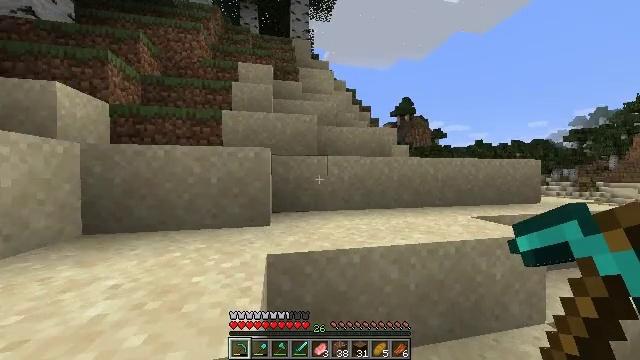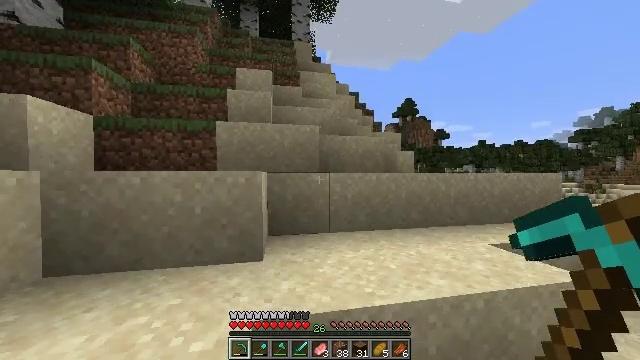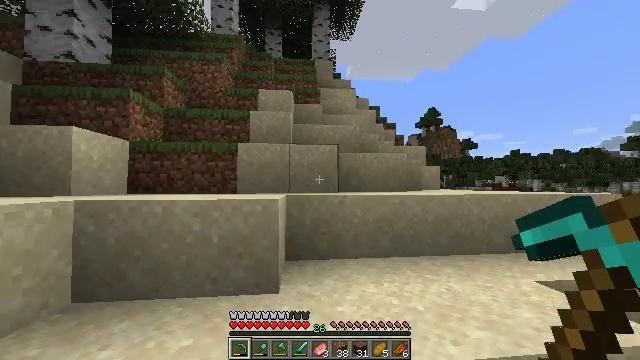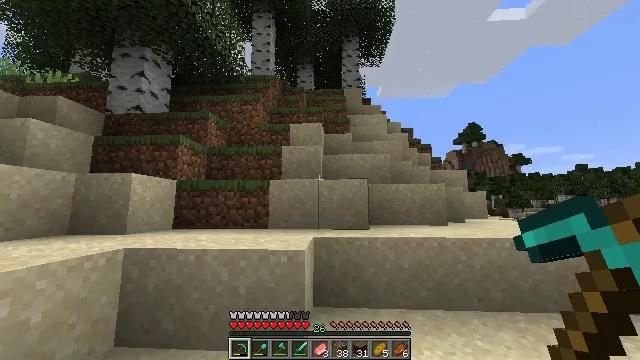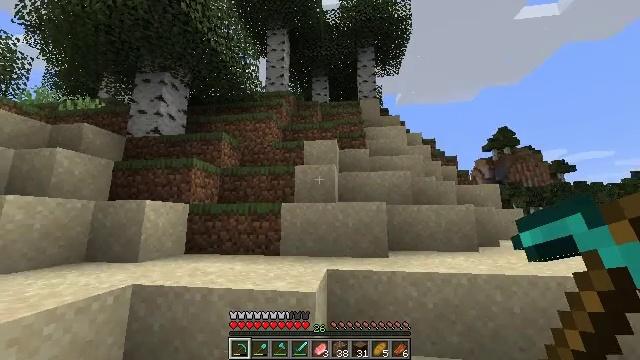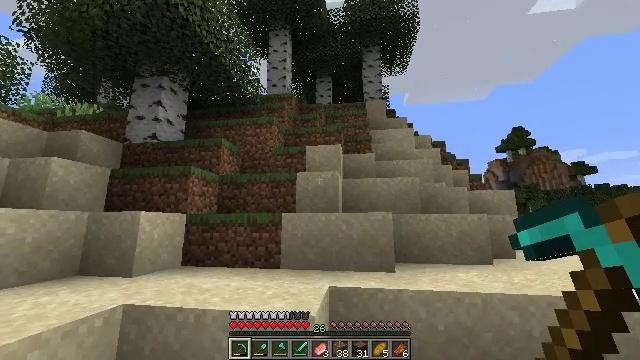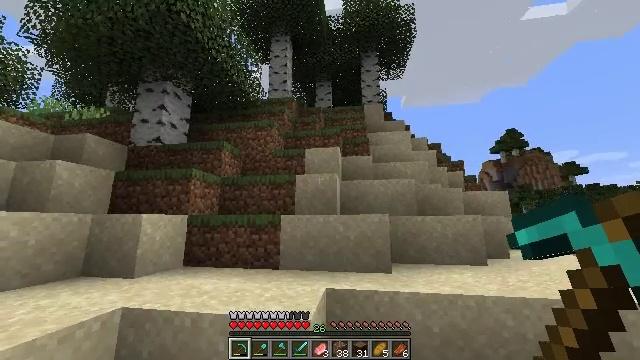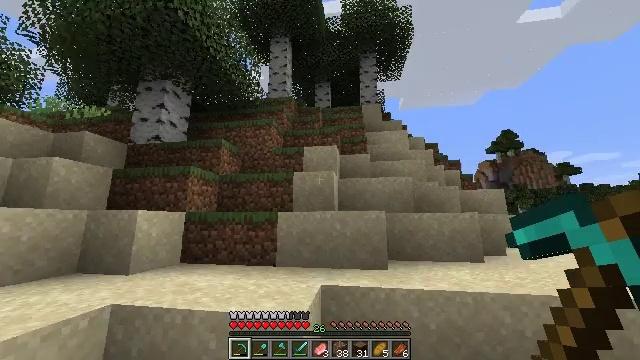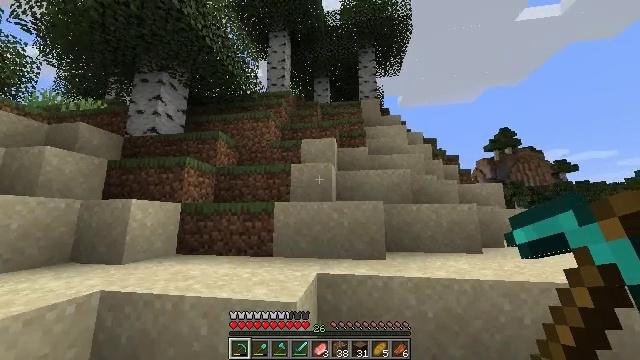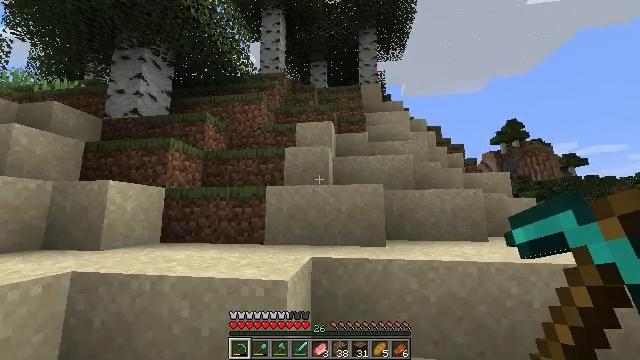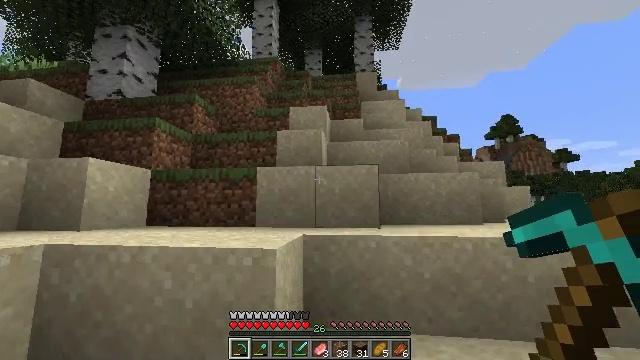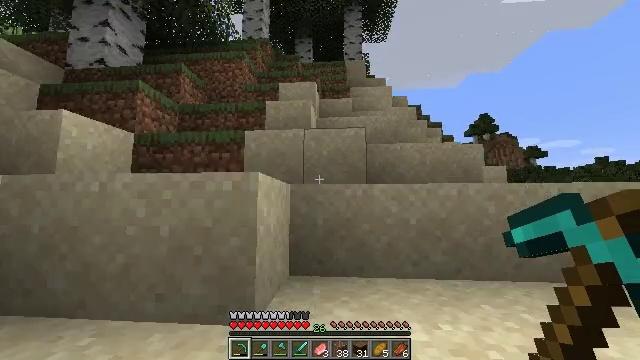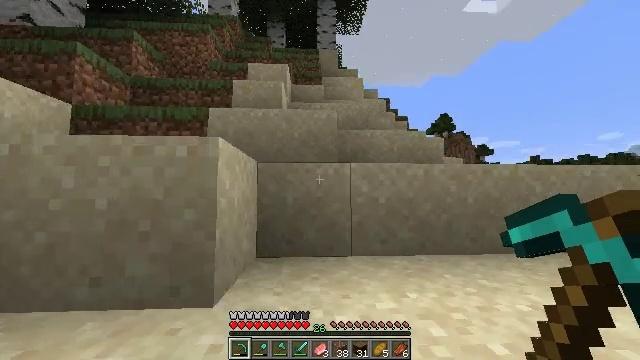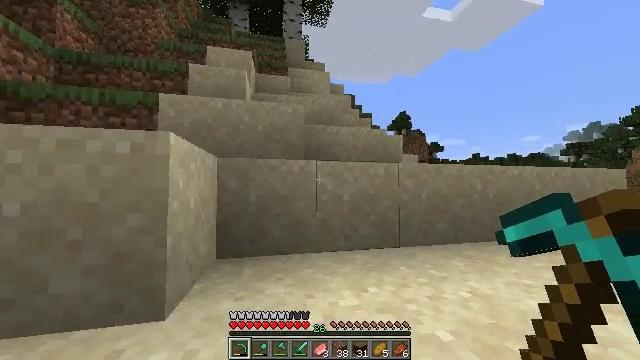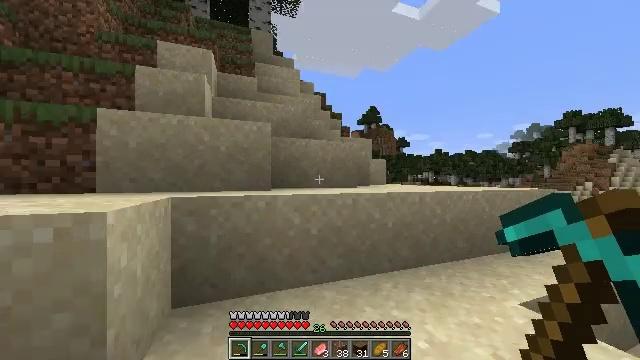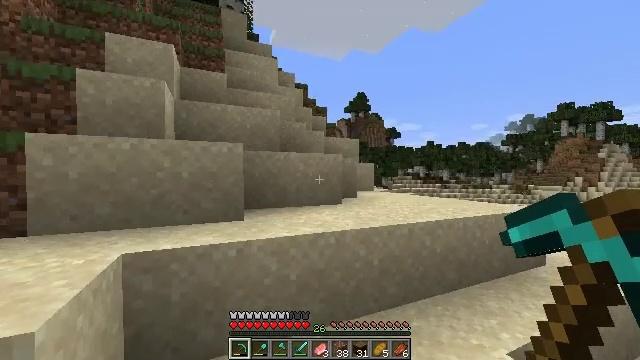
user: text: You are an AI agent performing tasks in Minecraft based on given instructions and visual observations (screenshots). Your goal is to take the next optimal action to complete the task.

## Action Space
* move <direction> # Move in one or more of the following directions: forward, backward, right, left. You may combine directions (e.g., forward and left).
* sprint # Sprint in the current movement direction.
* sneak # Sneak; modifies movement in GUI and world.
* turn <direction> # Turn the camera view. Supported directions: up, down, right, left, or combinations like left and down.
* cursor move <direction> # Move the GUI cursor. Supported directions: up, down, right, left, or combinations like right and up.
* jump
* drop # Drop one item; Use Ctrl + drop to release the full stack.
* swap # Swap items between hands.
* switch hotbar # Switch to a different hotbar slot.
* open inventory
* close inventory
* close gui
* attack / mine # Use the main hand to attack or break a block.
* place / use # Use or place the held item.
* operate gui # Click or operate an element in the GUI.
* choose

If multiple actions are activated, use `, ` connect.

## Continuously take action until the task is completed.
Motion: motion action
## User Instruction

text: Pick up the lilac.
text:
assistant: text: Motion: move forward, sprint, jump
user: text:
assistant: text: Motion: move forward, sprint, turn left and up, jump
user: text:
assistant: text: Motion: move forward, sprint, turn left and up, jump
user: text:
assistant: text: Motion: move forward, sprint, turn left and up, jump
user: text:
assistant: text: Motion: move forward, sprint, turn left
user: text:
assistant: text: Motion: move forward, sprint
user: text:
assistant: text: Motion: move forward, sprint
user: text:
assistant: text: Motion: move forward, sprint
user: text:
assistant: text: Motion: move forward, sprint, turn down
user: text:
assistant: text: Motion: move forward, sprint, turn right and down
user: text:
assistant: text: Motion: move forward, sprint, turn right and down
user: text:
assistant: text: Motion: move forward, sprint, turn right and down, jump
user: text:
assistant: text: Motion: move forward, sprint, turn right and down, jump
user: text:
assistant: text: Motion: move forward, sprint, turn right and down, jump
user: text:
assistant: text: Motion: move forward, sprint, turn right and down, jump
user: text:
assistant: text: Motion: move forward, sprint, turn right and down, jump
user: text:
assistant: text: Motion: move forward, sprint, turn right
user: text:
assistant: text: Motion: move forward, sprint, turn down
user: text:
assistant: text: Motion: move forward, sprint, turn right and down
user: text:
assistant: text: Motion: move forward, sprint, turn right and down
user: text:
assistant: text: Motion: move forward, sprint, turn right and down
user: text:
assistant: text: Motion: move forward, sprint
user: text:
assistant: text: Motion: move forward, sprint
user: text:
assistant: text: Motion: move forward, sprint
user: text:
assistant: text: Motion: move forward, sprint
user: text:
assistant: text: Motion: move forward, sprint, jump
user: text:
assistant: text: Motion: move forward, sprint, jump
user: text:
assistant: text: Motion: move forward, sprint, turn right and down, jump
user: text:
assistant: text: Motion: move forward, sprint, jump
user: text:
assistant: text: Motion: move forward, sprint, turn right and down, jump